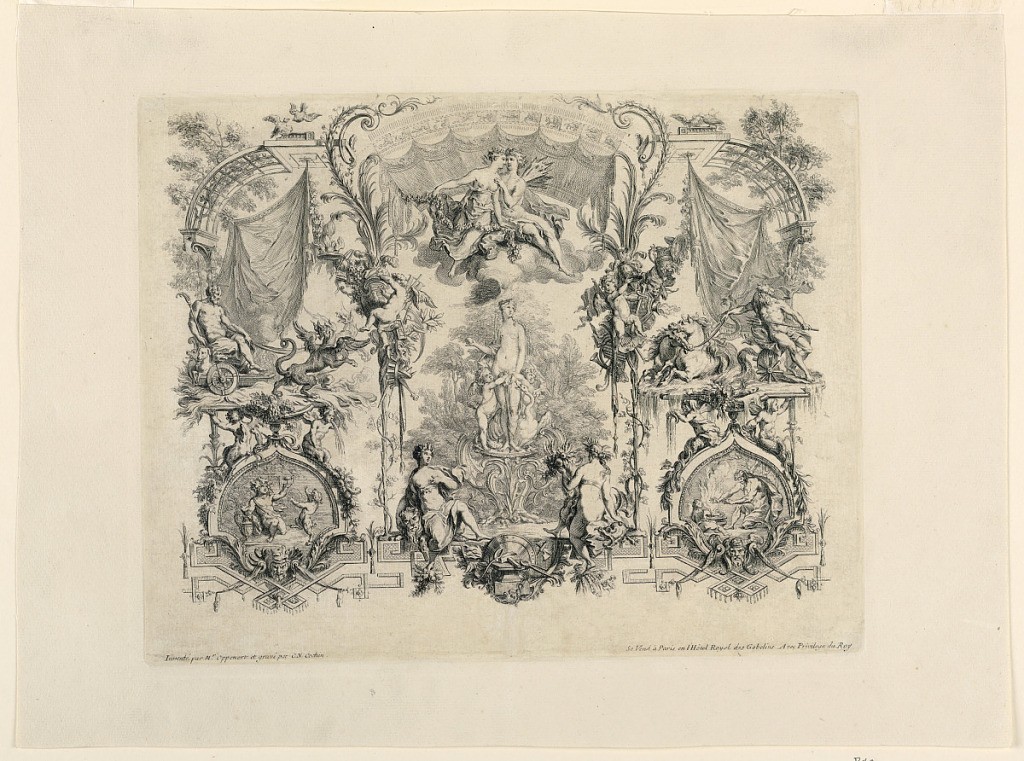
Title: Design for Tapestry
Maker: Charles-Nicolas Cochin the elder, French, 1688–1754
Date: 1720-1750
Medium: Etching on paper
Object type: Print
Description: A lofty central arch is flanked by two lower and narrower ones. A statue of Venus holding an apple accompanied by puttos and birds, is shown under Flora and Zephyr upon clouds, in the center. Cybele and a girl holding a cornucopia and accompanied by a dragon are seated in the foreground beside an anvil with a smith's tools and weapons. At left: Pluto rides in a chariot drawn by dragons over a representation of Autumn, Bacchus as a boy and satyr children. At right: Neptune riding over the sea, over a representation of Winter, an old man warming himself at a fire.